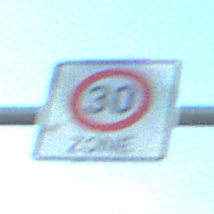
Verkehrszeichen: BeginnZone30
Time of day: SunriseSunset
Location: Outdoor (RoadRail)
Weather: PartlyCloudy
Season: NotSpecified
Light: Natural